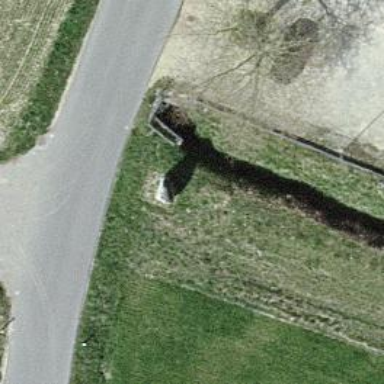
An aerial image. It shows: Fence.